Question: Assume I have a list of people with their arrival and departure time at an event that happened in the past.
My task is to find out the present in the event at ? I am not given query time.
ai = Arrival time of person i
di = Departure time of person i
I have a list of pairs like (a1,d1), (a2,d2), (a3,d3).... (an,dn)...
It's not in a database.

In this problem we can see that the maximum number of people at the event is 3.
So in this eg. we have five solutions to the problem with size 3. .
I just want to know the number 3.
My Approaches:
i. Create an array of size = Last Departure Time - First arrival time. And keep incrementing the count of that array.
ii. I tried to sort the people by their start times. And keep jumping to
the start time of the next person. After that I am lost. How should
I proceed.
Thanks
@ypnos :
//Sorted the data both on timestamps.
'''
int count = 0;
int max = 0
char [] arr = {a1, a2, d1, a3, a4, d3, d2, } like this..
for(int i =0; i < arr.length; i++)
{
if(arr[i].startswith('a') )
{
count++;
if(count > max)
{
max = count;
}
}
else
{
count--;
}
}
'''
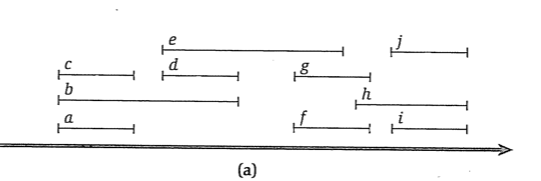
Answer: First you create a sorted list with arrival and departure times. It is a list for events, and each event consists of a timestamp (what is the sorting key) and a boolean (arrival or departure).
Then you can iterate through your list, remember the current number at each entry and increment/decrement it accordingly, while also updating your maximum number if appropriate.
Sorting: O(N log N), finding the max. number: O(N)
After you have that list, you create a map that has timestamps as keys and the number of people at that current timestamp as data. To create that, you go through your sorted list, remember the current number at each entry and increment/decrement it accordingly, while also adding the element to your map.
Now that you have the map, you can trivially find the right number by searching for the element in the map left of your query timestamp.
With a map I mean a binary tree, or what is the base of std::map. Btw. std::map provides you with the lower_bound() function to do that (<URL>.
However, it is not hard to implement a binary tree yourself. Now for the costs of the operation: O(log N) per entry, O(log N) per query.